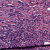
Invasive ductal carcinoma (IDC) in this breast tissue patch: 1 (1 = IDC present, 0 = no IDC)